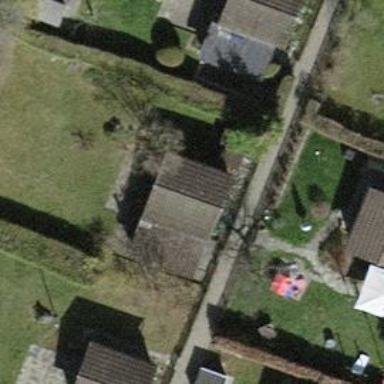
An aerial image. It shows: Allotment house.